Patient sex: M
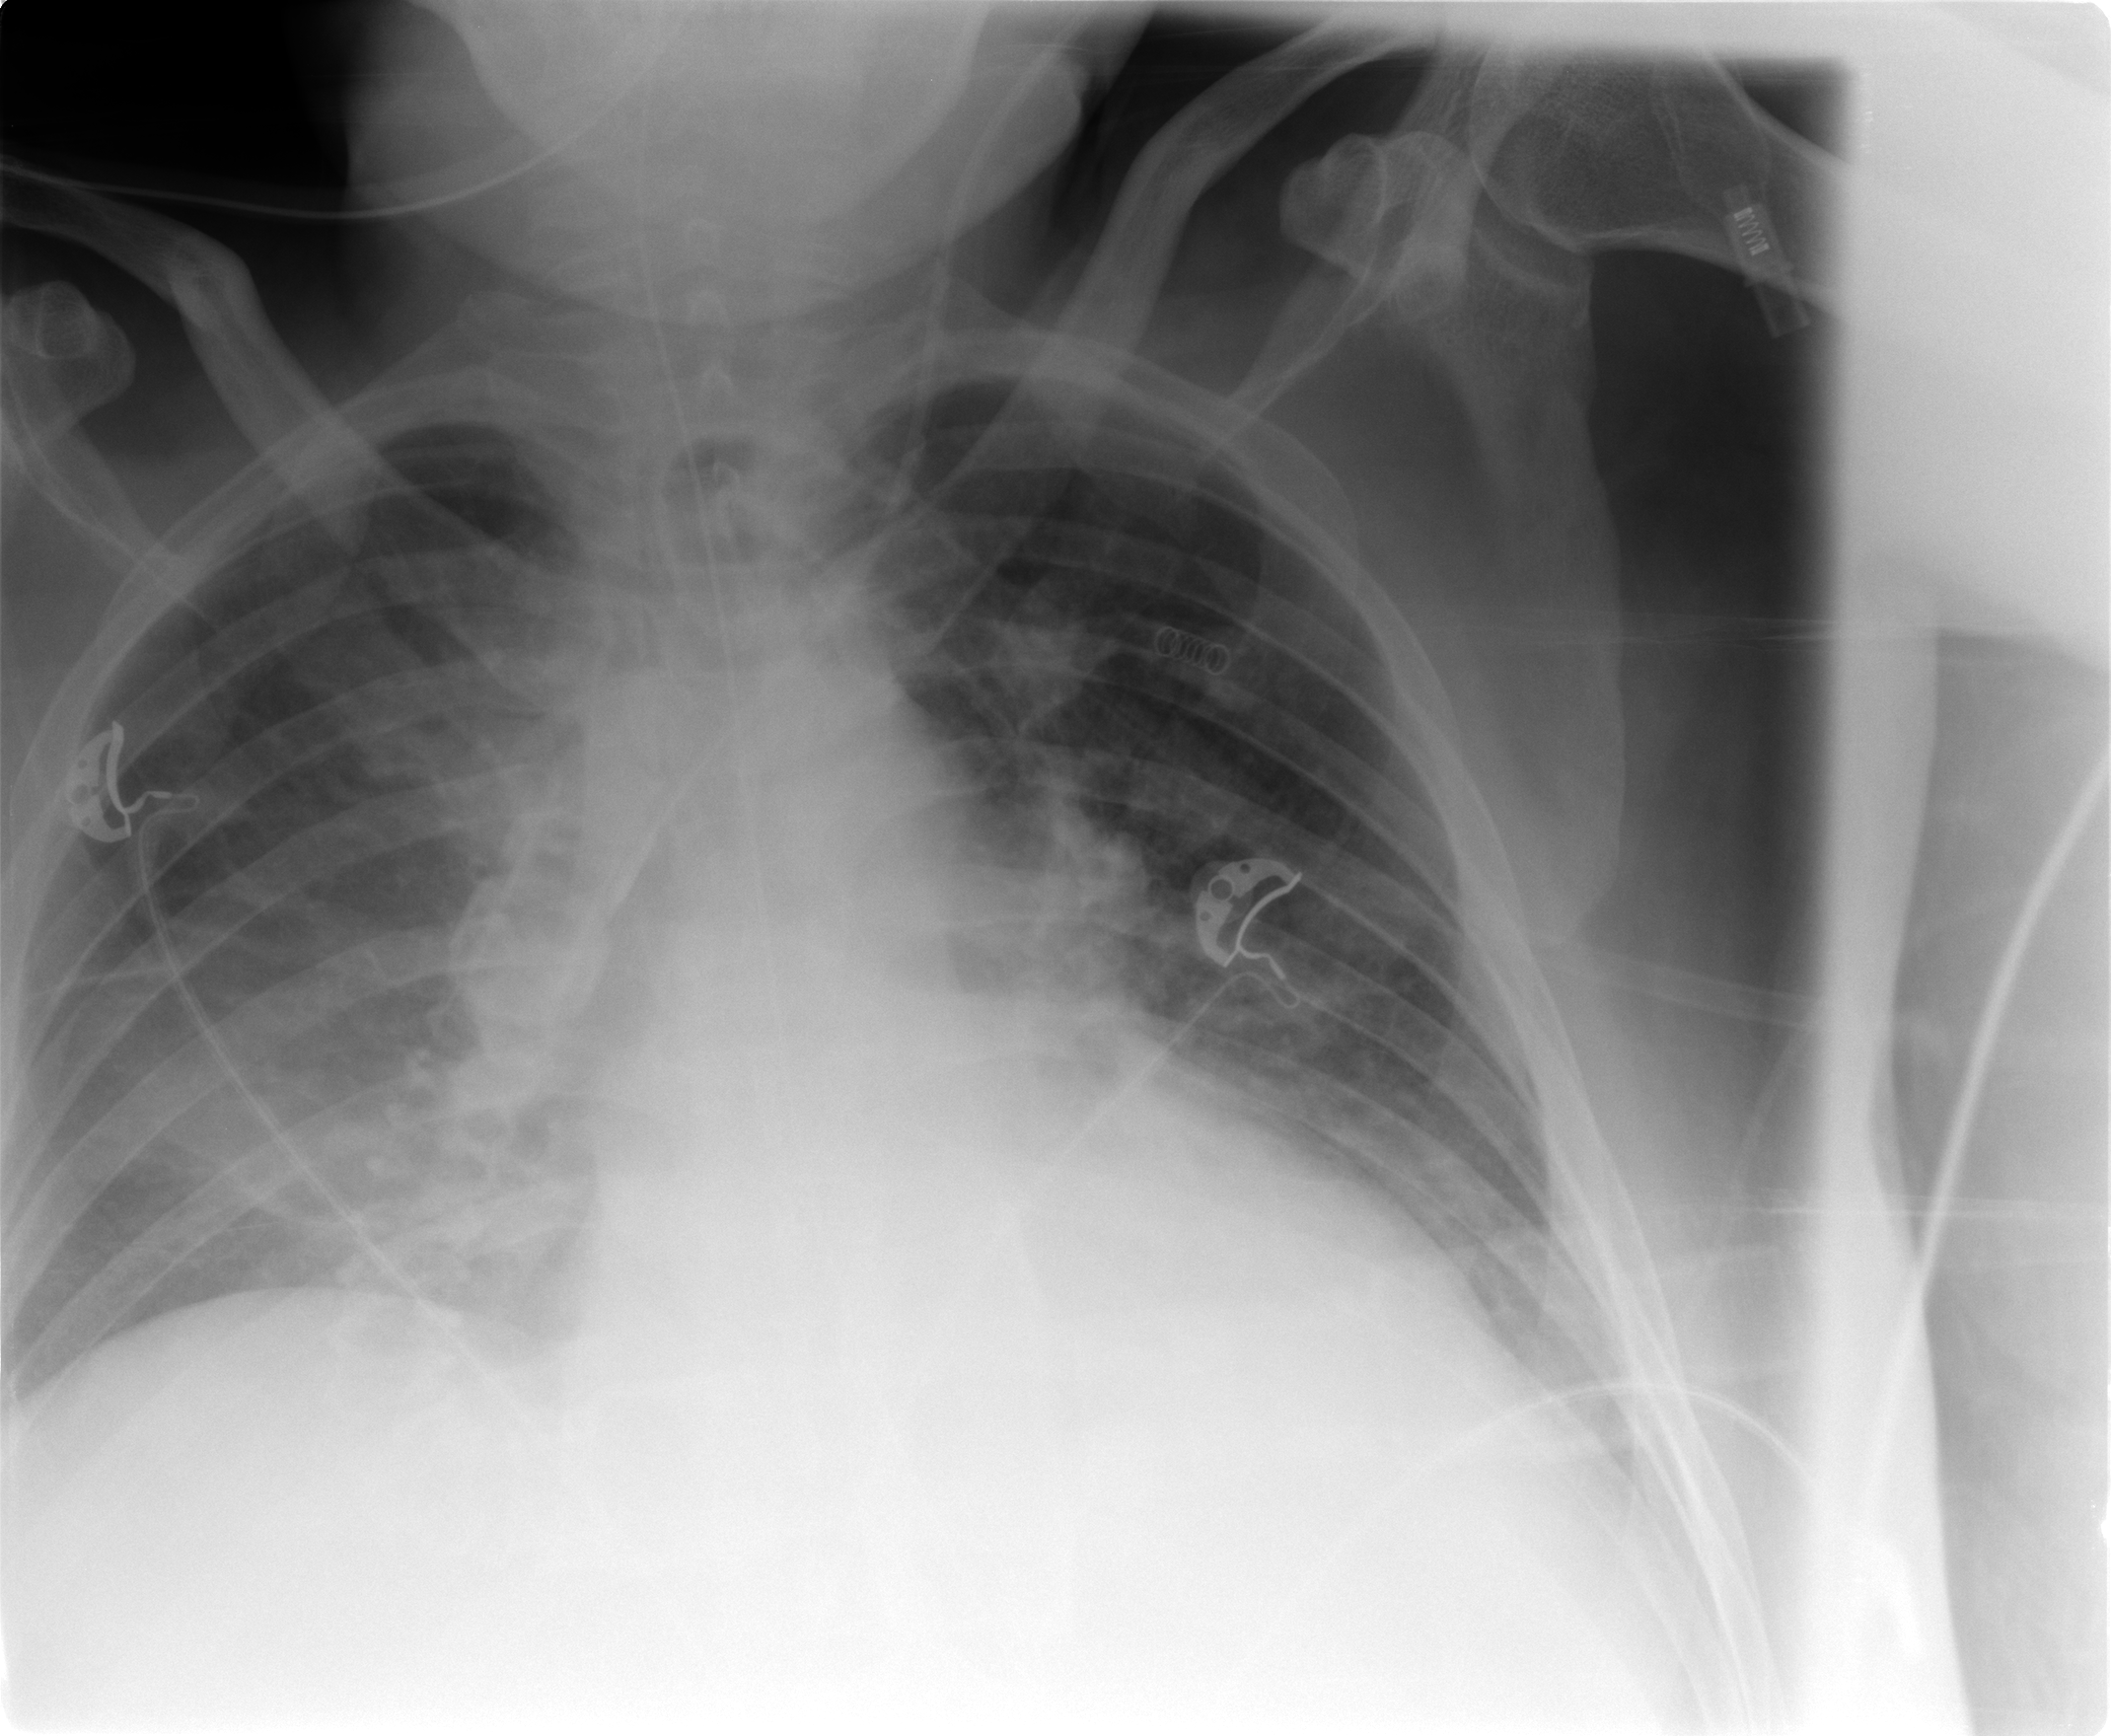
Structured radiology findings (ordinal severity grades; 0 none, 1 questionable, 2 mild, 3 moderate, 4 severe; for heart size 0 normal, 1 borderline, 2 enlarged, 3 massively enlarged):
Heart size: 2
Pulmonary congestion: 2
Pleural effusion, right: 2
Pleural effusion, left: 1
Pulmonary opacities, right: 0
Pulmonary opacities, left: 0
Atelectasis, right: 3
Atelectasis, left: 2